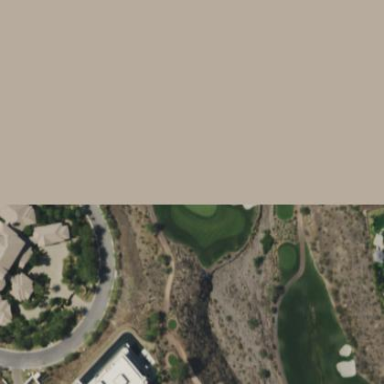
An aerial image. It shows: Rough area on grassy golf course.